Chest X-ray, AP view. Patient: 50 years old, sex M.
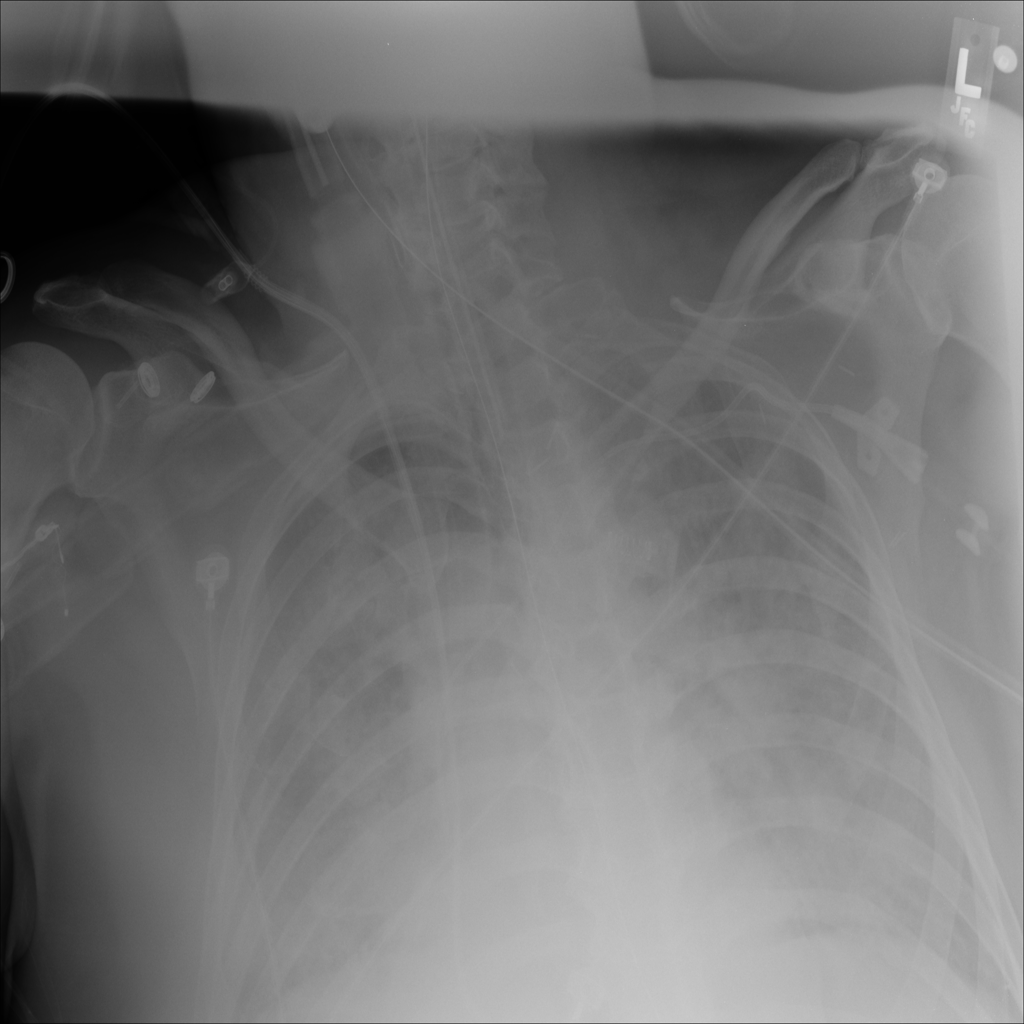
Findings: Consolidation